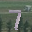
Label: 7